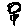
Label: flower